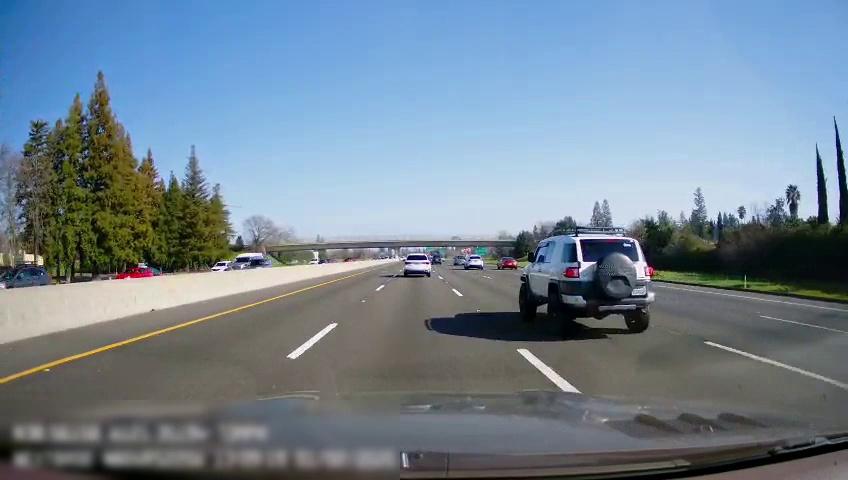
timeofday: Day
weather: Sunny
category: Drivable Space
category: Vehicles | Van
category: Vehicles | Car
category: Vehicles | Car
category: Vehicles | SUV
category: Vehicles | Truck
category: Vehicles | Car
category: Vehicles | SUV
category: Vehicles | SUV
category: Vehicles | SUV
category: Vehicles | Car
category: Vehicles | SUV
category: Lanes | Alternate Lane
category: Lanes | Current Lane
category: Lanes | Current Lane
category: Lanes | Alternate Lane
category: Lanes | Alternate Lane
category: Lanes | Alternate Lane
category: Traffic | Signs